Question: This is so weird, I've looked and nobody has the same problem as I was.
So, I noticed my app suddenly turn into white screen for few seconds when have incoming notification, this notification from other apps like facebook, whatsapp, etc. But it confuses me, why it effect my app when notification shown in the top screen for like 3 seconds, and my app turn into white except the notification.
This happened on iPhone 5 (iOS6). never happen before on iOS5.
# EDIT
My app doesn't register notification, notification comes from other application, which nothing to do on my app. that is the strange one.

-<>-
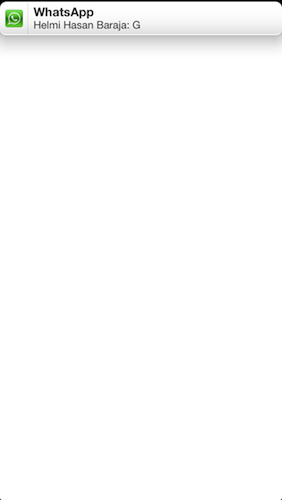
Answer: So I fixed my own problem. anyone face same problem like I was, can see this solution :
The problem is caused by . which I might added accidentally into it, Silly of me.

Second window is just empty, unused. contain only white background - which is why this was shown when app received notification or by pulling down notification bar.
by removing it will solve the problem.